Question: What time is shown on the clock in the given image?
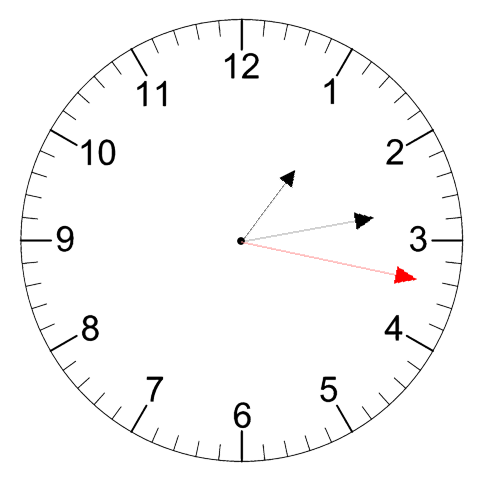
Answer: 01:13:17